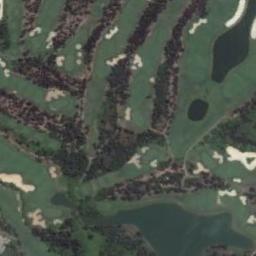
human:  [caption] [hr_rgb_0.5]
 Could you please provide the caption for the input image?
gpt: There are many bunkers and trails on a large green lawn on the golf course, Several lakes and many lined trees .

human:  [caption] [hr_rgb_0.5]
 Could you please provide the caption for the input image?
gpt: Many trees are next to the golf course .

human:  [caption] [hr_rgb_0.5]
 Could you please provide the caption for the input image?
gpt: There are several rows of trees on this lawn .

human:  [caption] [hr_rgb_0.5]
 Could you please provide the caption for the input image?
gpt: The golf course has some lakes, Fairways, Roads, Barrier trees and sandpits and some barrier trees are on both sides of the fairways .

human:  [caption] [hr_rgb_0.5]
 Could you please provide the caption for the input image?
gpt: There are some bunkers and lakes on the golf course .